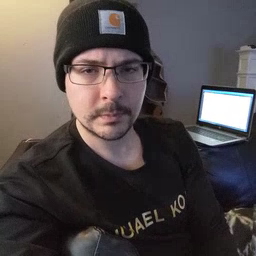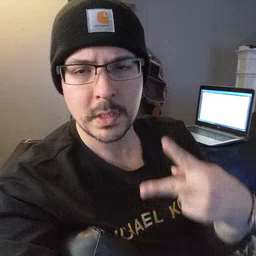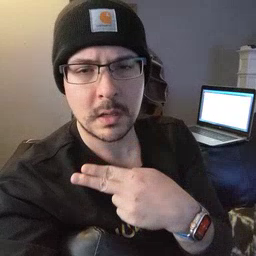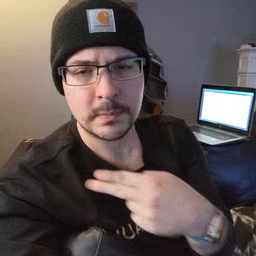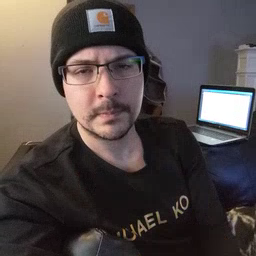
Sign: cut